Interaction volume radius: 5 \u00c5
Interaction volume height: 20 \u00c5
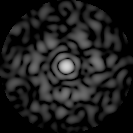
Disorder parameter: 0.8637